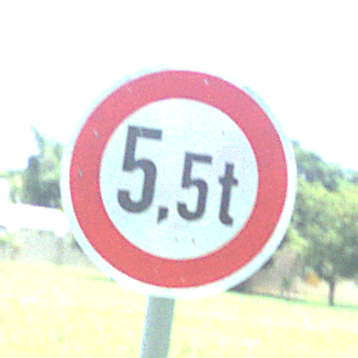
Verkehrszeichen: TatsaechlicheMasse
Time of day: Midday
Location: Outdoor (Nature)
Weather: Clear
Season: Summer
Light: Natural